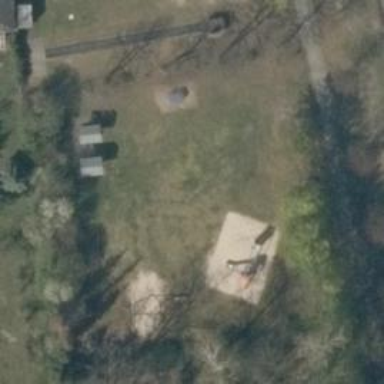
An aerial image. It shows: Playground area for leisure land.